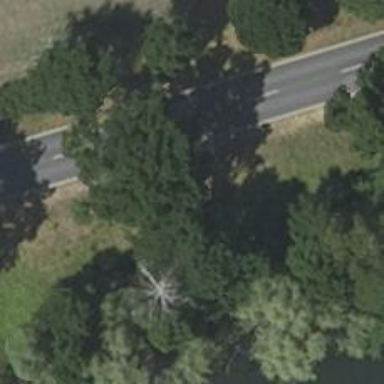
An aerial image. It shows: Deciduous broadleaved tree.